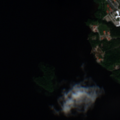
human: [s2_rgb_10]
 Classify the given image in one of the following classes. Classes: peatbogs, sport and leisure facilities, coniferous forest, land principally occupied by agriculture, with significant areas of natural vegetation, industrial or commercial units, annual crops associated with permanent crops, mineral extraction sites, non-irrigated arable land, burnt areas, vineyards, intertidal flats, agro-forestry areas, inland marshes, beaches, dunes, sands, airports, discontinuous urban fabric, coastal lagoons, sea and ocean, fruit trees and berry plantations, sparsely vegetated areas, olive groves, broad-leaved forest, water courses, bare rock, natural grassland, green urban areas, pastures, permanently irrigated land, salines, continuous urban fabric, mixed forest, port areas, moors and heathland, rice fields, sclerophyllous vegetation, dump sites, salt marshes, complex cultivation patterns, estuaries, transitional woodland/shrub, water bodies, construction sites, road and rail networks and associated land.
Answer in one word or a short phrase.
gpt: industrial or commercial units, mixed forest, water bodies